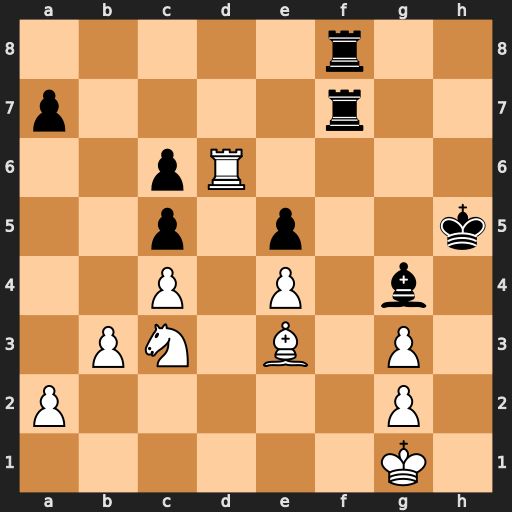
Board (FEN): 5r2/p4r2/2pR4/2p1p2k/2P1P1b1/1PN1B1P1/P5P1/6K1
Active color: w
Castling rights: -
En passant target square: -
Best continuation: Rh6#